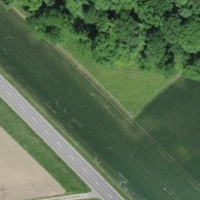
EUNIS habitat code: 52
Species observed at this site:
Roeseliana roeselii